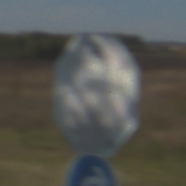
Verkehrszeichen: Stop
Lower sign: VorgeschriebeneFahrtrichtungRechts
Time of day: MorningAfternoon
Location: Outdoor (Nature)
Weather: Clear
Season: Autumn
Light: Natural